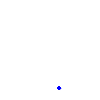
Particle: proton